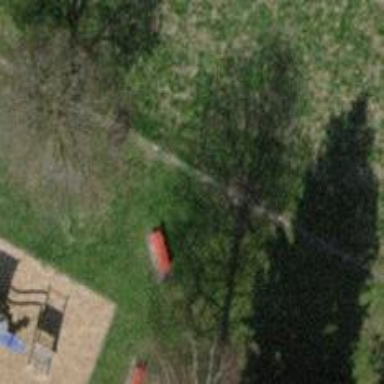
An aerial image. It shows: Red bench.